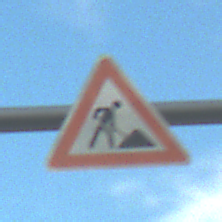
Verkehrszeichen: Arbeitsstelle
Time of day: MorningAfternoon
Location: Outdoor (Urban)
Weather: PartlyCloudy
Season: NotSpecified
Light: Natural